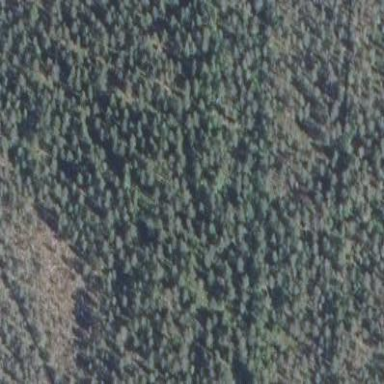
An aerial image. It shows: Woodland consisting mainly of needle-leaved trees.